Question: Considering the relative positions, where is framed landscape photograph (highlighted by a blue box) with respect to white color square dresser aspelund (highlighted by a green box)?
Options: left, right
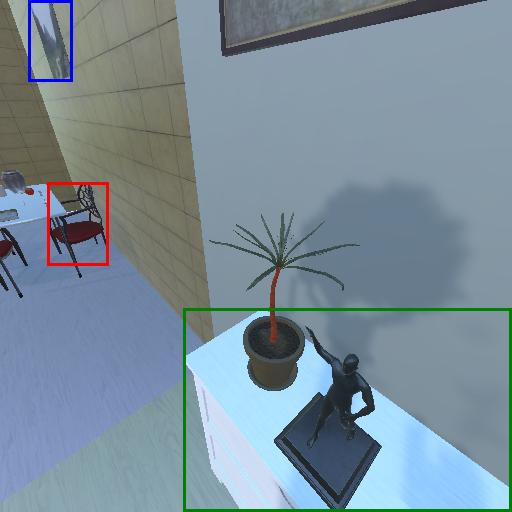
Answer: left